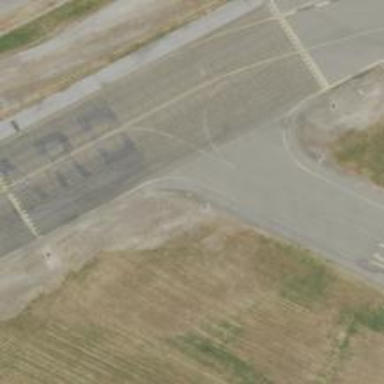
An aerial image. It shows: View of taxiway at the airport.